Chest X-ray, AP view. Patient: 60 years old, sex M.
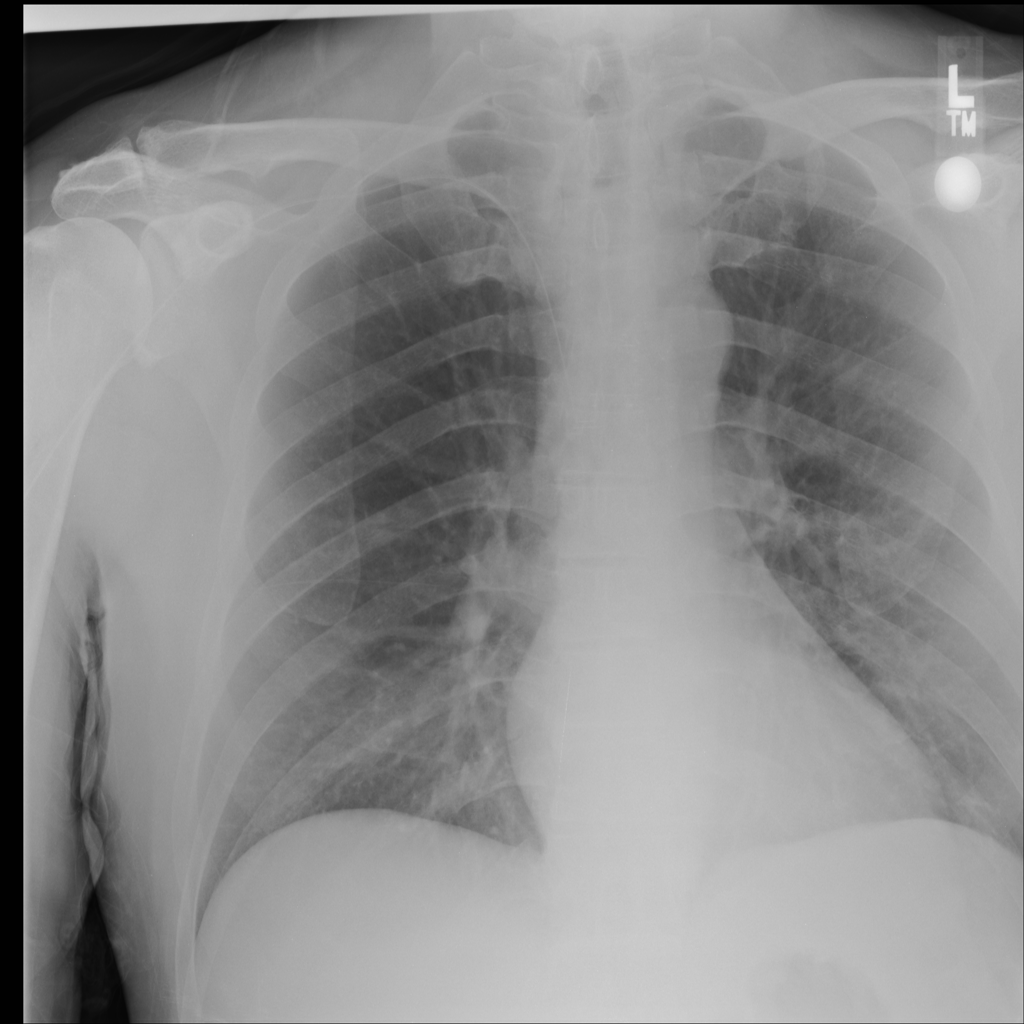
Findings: No Finding